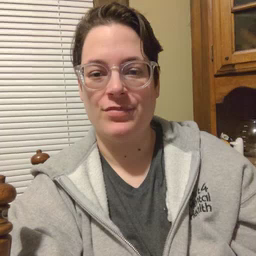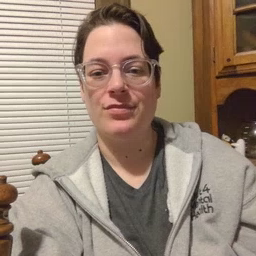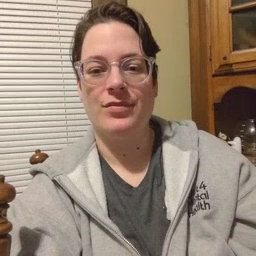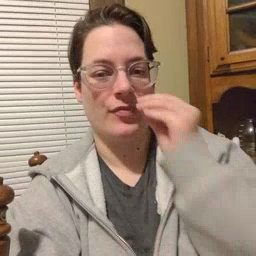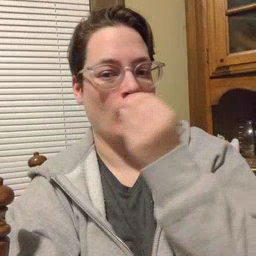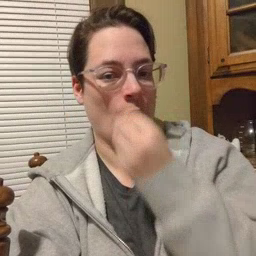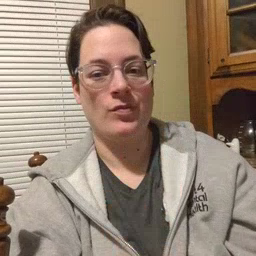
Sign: flower